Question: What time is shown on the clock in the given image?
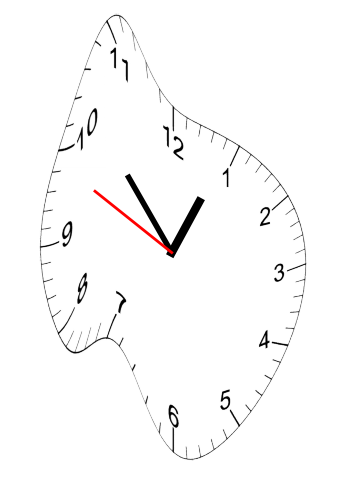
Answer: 12:52:49